Question: I just tested my custom gallery script at JSLint.. and all errors where solved except for one.
The implied global error.. Is this really an error? Can I ignore it or should I work on it to solve this error..? Thank you for your responses!

'''
Error:
Implied global:
<bunch of vars and other stuff i dont know>
'''
What does this mean? BTW I use JQuery Library.. maybe thats the problem^^..
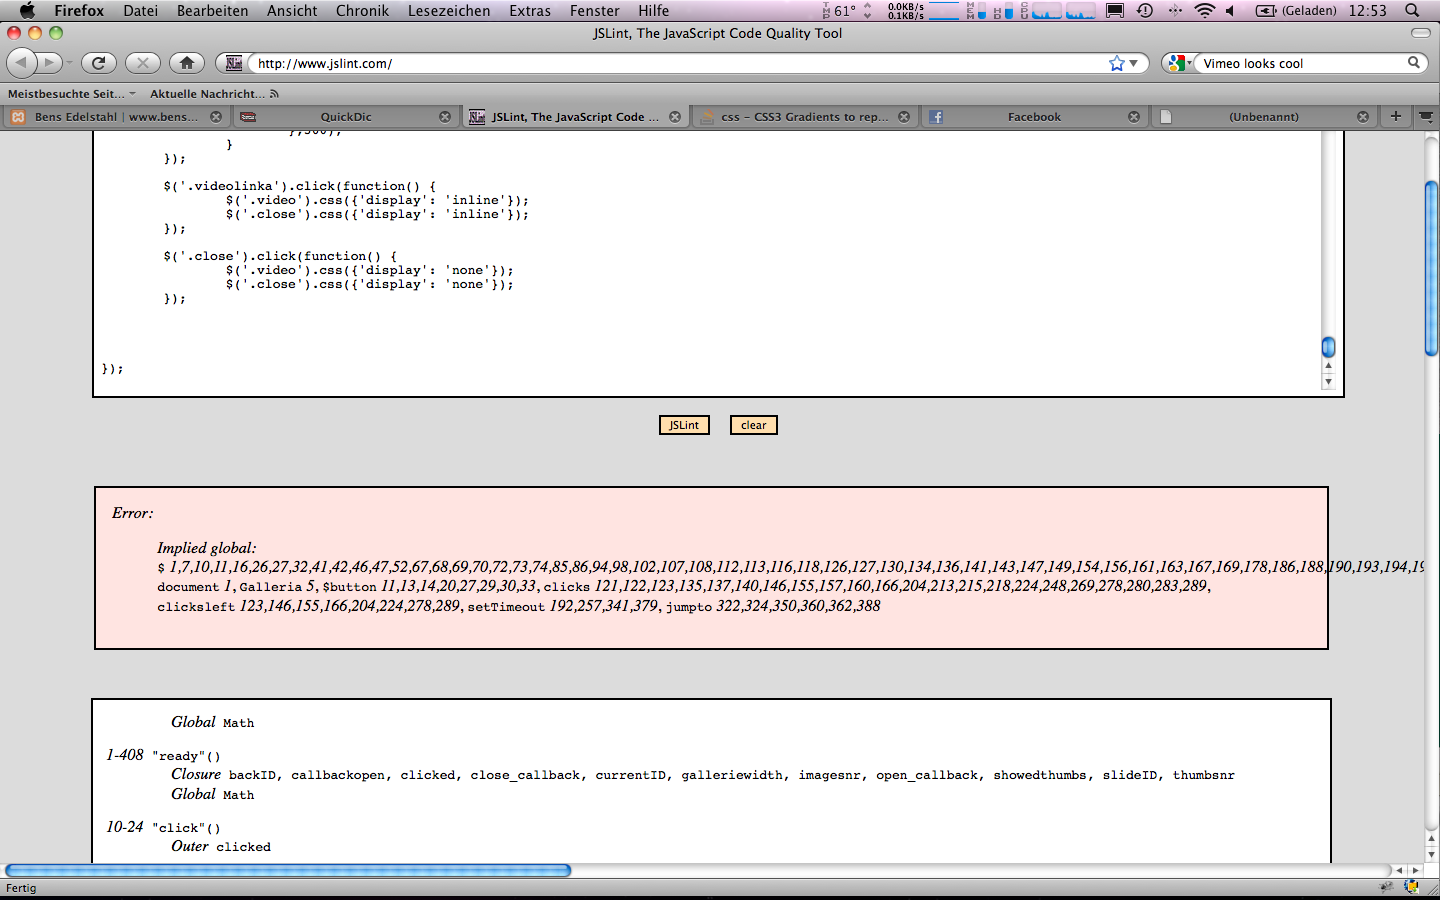
Answer: if you use externally declared variables like in this case, put a 'global' statement at the top of your file, like this:
/*global $, document */